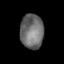
Tissue: lung
Cell type: Endothelial cells
Senescence score: 0.6638
Nuclear area (px): 801
Mean DAPI intensity: 108.072